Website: apple
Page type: receipt
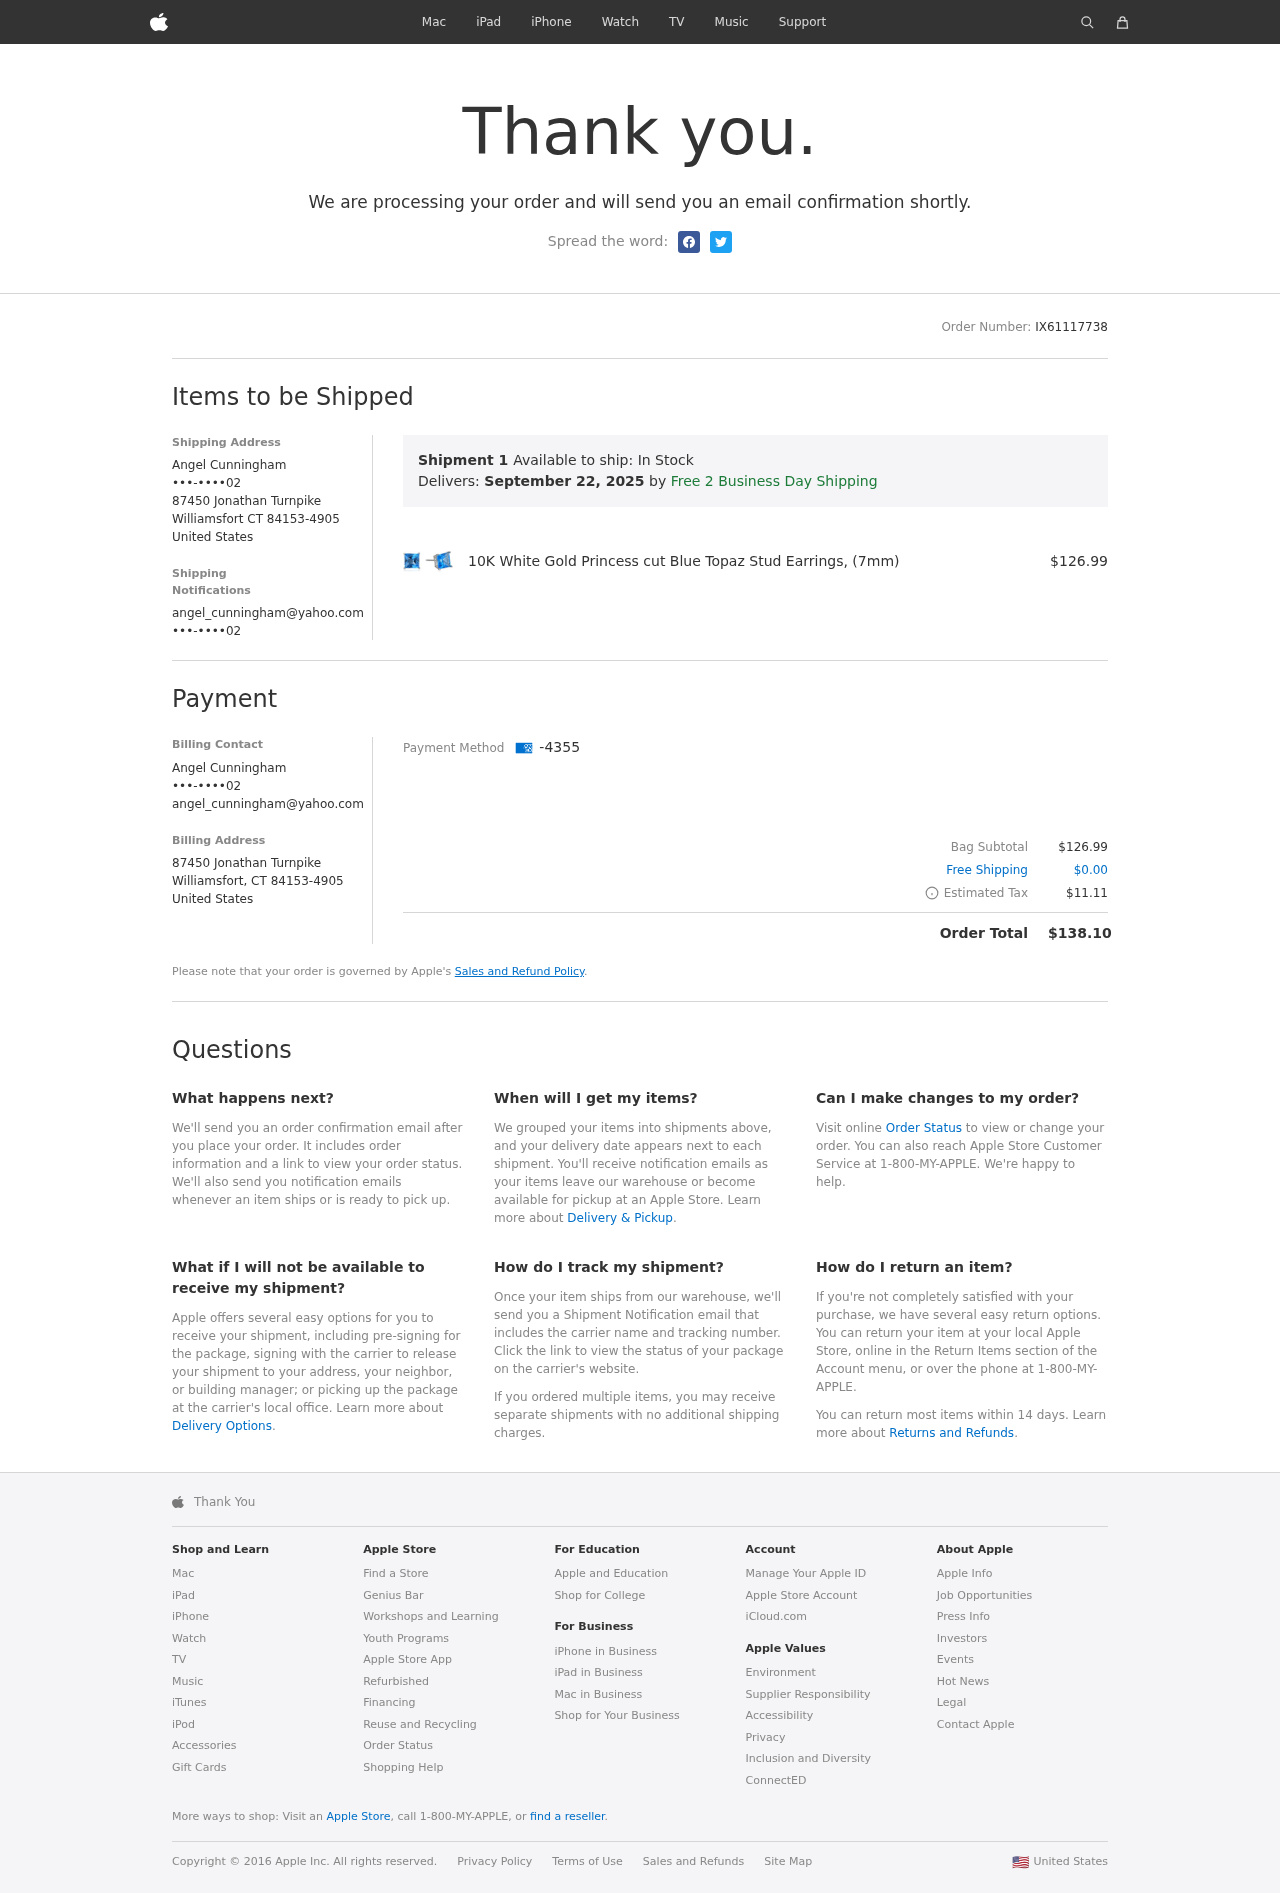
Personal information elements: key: PII_CARD_LAST4
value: -4355
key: PII_CITY
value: Williamsfort
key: PII_COUNTRY
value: United States
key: PII_EMAIL
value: angel_cunningham@yahoo.com
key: PII_EMAIL2
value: angel_cunningham@yahoo.com
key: PII_FULLNAME
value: Angel Cunningham
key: PII_FULLNAME2
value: Angel Cunningham
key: PII_PHONE
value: •••-••••02
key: PII_PHONE2
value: •••-••••02
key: PII_PHONE3
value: •••-••••02
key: PII_POSTCODE_FULL
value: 84153-4905
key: PII_STATE_ABBR
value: CT
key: PII_STREET
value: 87450 Jonathan Turnpike
Product elements: key: PRODUCT1_NAME
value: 10K White Gold Princess cut Blue Topaz Stud Earrings, (7mm)
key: PRODUCT1_PRICE
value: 126.99
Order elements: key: ORDER_ID
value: IX61117738
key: ORDER_DELIVERY_DATE
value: September 22, 2025
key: ORDER_SUBTOTAL
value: $126.99
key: ORDER_SHIPPING_COST
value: $0.00
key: ORDER_TAX
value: $11.11
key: ORDER_TOTAL
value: $138.10